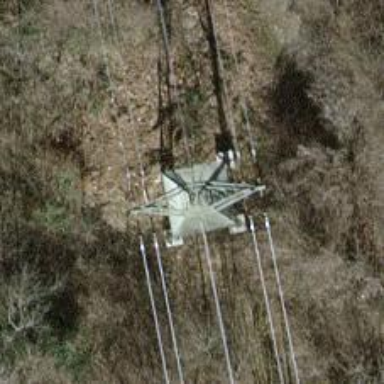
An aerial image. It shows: Lattice structure tower used for power distribution.